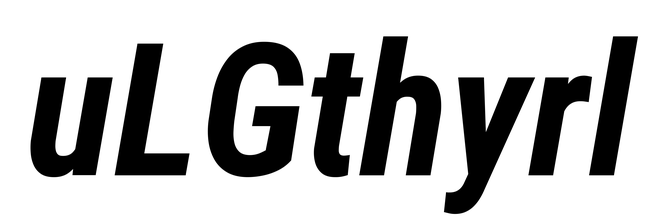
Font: Roboto-Italic_Condensed_Bold_Italic